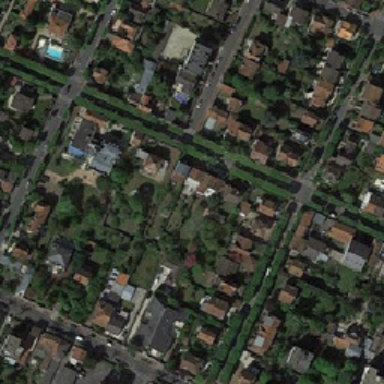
Here is a residential area of high afforestation rate .